Question: I have a set of measured radii (t+epsilon+error) at an equally spaced angles.
The model is circle of radius (R) with center at (r, Alpha) with added small noise and some random error values which are much bigger than noise.
The problem is to find the center of the circle model (r,Alpha) and the radius of the circle (R). But it should not be too much sensitive to random error (in below data points at 7 and 14).
Some radii could be missing therefore the simple mean would not work here.
I tried least square optimization but it significantly reacts on error.
Is there a way to optimize least deltas but not the least squares of delta in Python?
'''
Model:
n=36
R=100
r=10
Alpha=2*Pi/6
Data points:
[95.85, 92.66, 94.14, 90.56, 88.08, 87.63, 88.12, 152.92, 90.75, 90.73, 93.93, 92.66, 92.67, 97.24, 65.40, 97.67, 103.66, 104.43, 105.25, 106.17, 105.01, 108.52, 109.33, 108.17, 107.10, 106.93, 111.25, 109.99, 107.23, 107.18, 108.30, 101.81, 99.47, 97.97, 96.05, 95.29]
'''

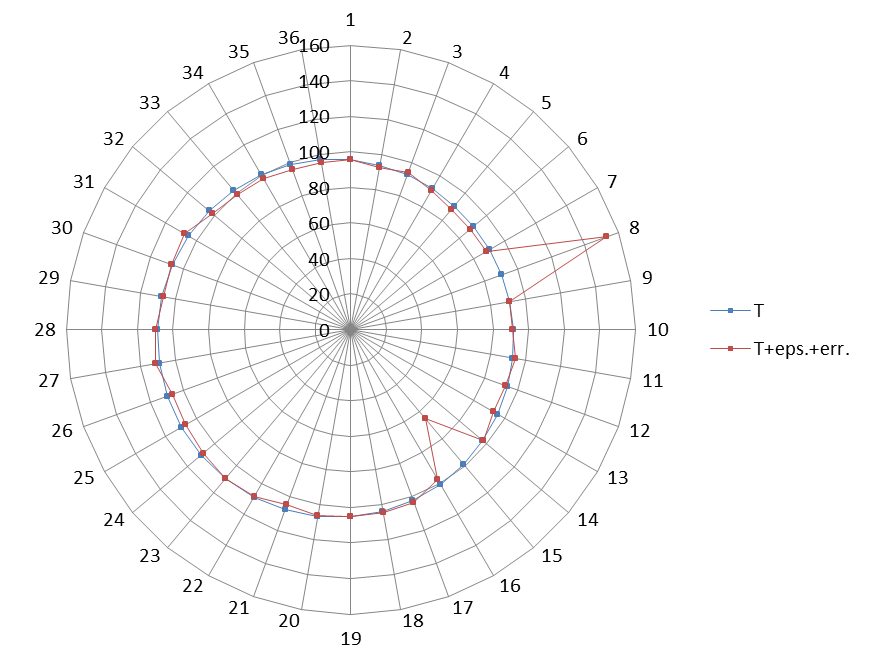
Answer: Replying to your final question
> Is there a way to optimize least deltas but not the least squares of delta in Python?
Yes, pick an optimization method (for example downhill simplex implemented in 'scipy.optimize.fmin') and use the sum of absolute deviations as a merit function. Your dataset is small, I suppose that any general purpose optimization method will converge quickly. (In case of non-linear least squares fitting it is also possible to use general purpose optimization algorithm, but it's more common to use the Levenberg-Marquardt algorithm which minimizes sums of squares.)
If you are interested when minimizing absolute deviations instead of squares has theoretical justification see , chapter .
From practical side, the sum of absolute deviations may not have unique minimum.
In the trivial case of two points, say, (0,5) and (1,9) and constant function , any value of between 5 and 9 gives the same sum (4). There is no such problem when deviations are squared.
If minimizing absolute deviations would not work, you may consider heuristic procedure to identify and remove outliers. Such as <URL>.